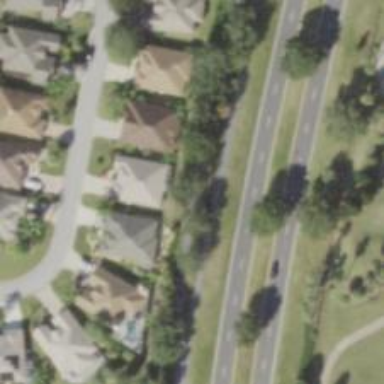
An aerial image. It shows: Golf cartpath that is also road path.